Aerial crown-view tile of a tropical tree (Barro Colorado Island, Panama), acquired 20240716:
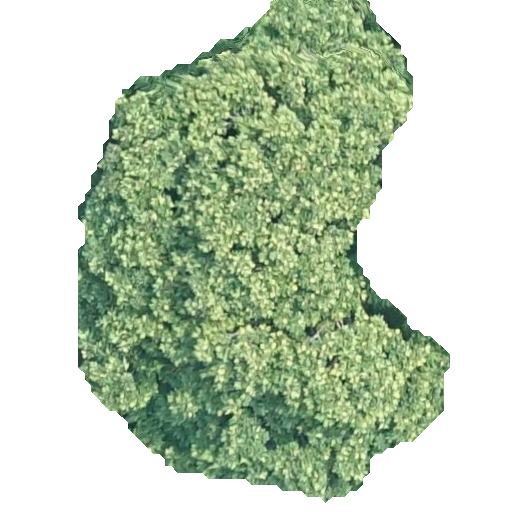
Species: Dipteryx oleifera
GBIF accepted scientific name: Dipteryx oleifera
Crown area: 207.854 m²